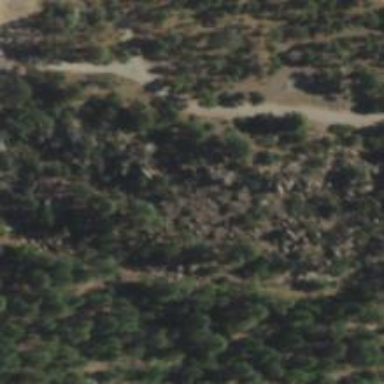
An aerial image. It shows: Natural cliff.